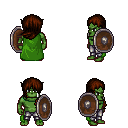
a pixel art fantasy rpg character, male body template, orc, green skin, green cape, metal pants, brown left-swept hairstyle, shield, four views (front, back, left, right), 2x2 character sprite sheet, small pixel art, hard edges, no anti-aliasing